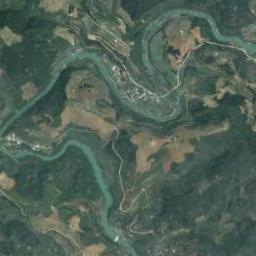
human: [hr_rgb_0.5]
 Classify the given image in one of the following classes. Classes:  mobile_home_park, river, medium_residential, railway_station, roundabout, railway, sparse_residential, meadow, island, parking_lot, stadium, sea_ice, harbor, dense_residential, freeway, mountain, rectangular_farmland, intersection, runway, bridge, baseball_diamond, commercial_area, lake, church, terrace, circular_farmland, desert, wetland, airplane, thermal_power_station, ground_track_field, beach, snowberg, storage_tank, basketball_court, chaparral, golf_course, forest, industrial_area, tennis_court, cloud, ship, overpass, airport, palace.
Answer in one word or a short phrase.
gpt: river